Question: Usually I would just have users login as follows:
'''
class MainPage(webapp.RequestHandler):
def get(self):
user = users.get_current_user()
if user:
self.response.headers['Content-Type'] = 'text/plain'
self.response.out.write('Hello, ' + user.nickname())
else:
self.redirect(users.create_login_url(self.request.uri))
'''
This brings up the following login screen:

However we are developing an app designed to have . Each employee will then login on behalf of the company either through the front end or using the android app on the companies tablet.
One obvious solution is to create a account for each company. However it's been decided that having them use a gmail account (and seeing a google login screen) doesn't reflect well on our .
Is there a way to ? Or to somehow make the login process invisible?
If this is not possible I'll probably have to use custom authorization and sessions which wouldn't be as nice as the batteries included google login.
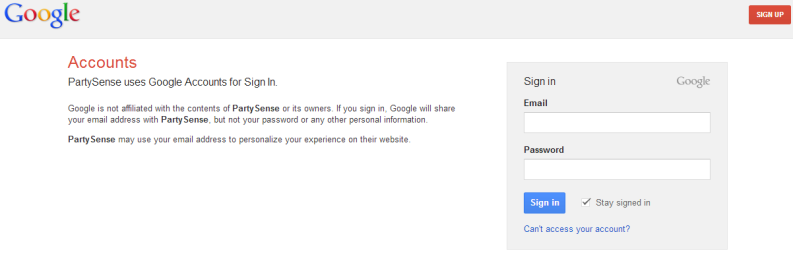
Answer: We ended up rolling our own auth with the help of this <URL>
It's unlikely google will let you custom theme a google login process.
I also recommend always having one account per user even if they always do actions on behalf of the company.